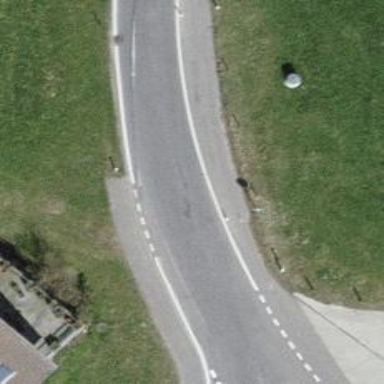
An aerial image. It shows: Unmarked crossing on footway.